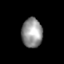
Tissue: skin
Cell type: Epithelial cells
Senescence score: 0.9129
Nuclear area (px): 604
Mean DAPI intensity: 145.05